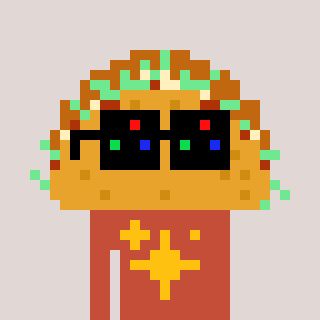
a pixel art character with square black sunglasses, a taco-shaped head and a rust-colored body on a warm background